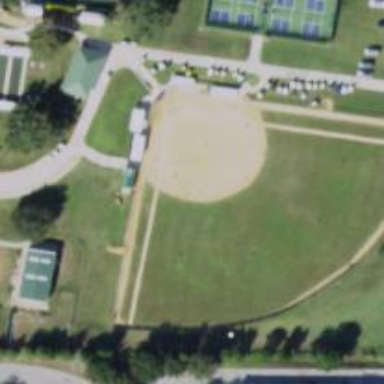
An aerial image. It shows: Baseball pitch for leisure and sports activities.